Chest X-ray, PA view. Patient: 29 years old, sex M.
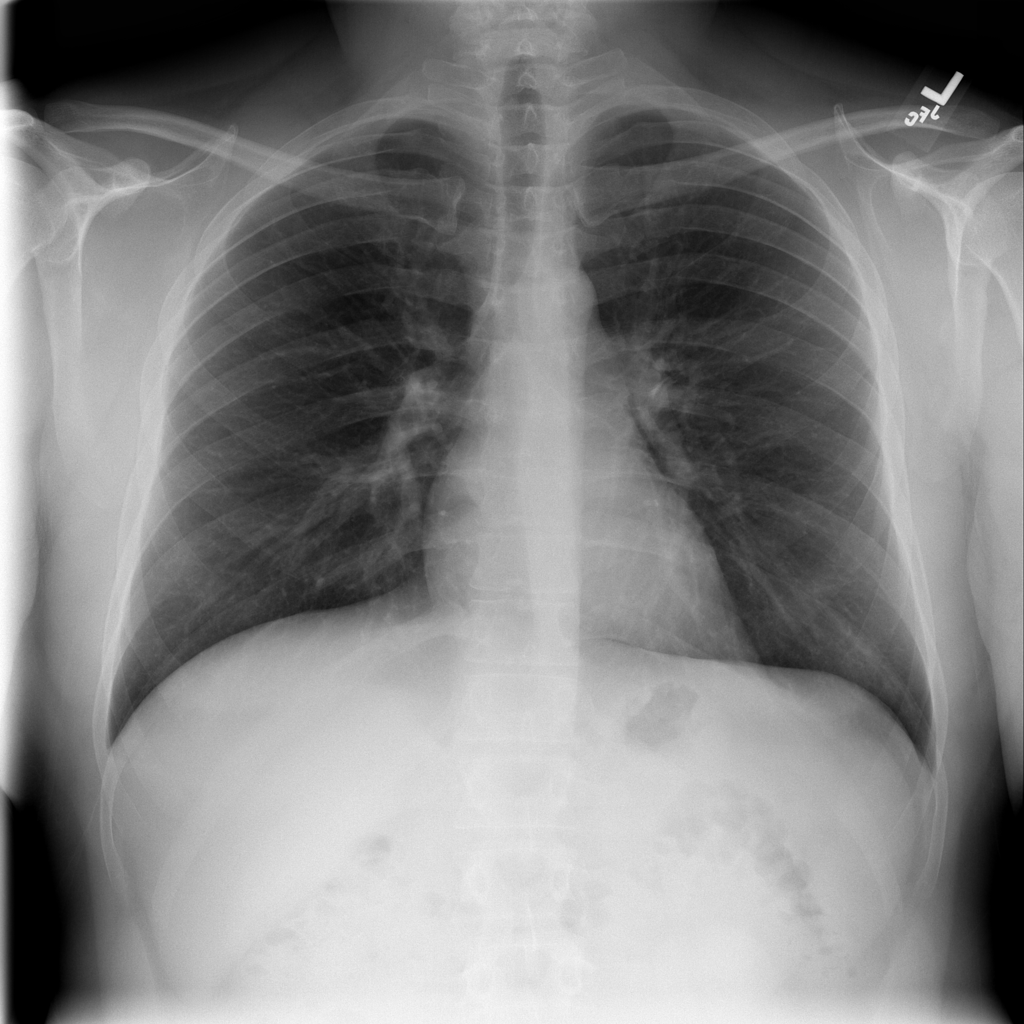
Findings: No Finding